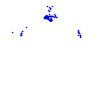
Particle: pion